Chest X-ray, AP view. Patient: 30 years old, sex M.
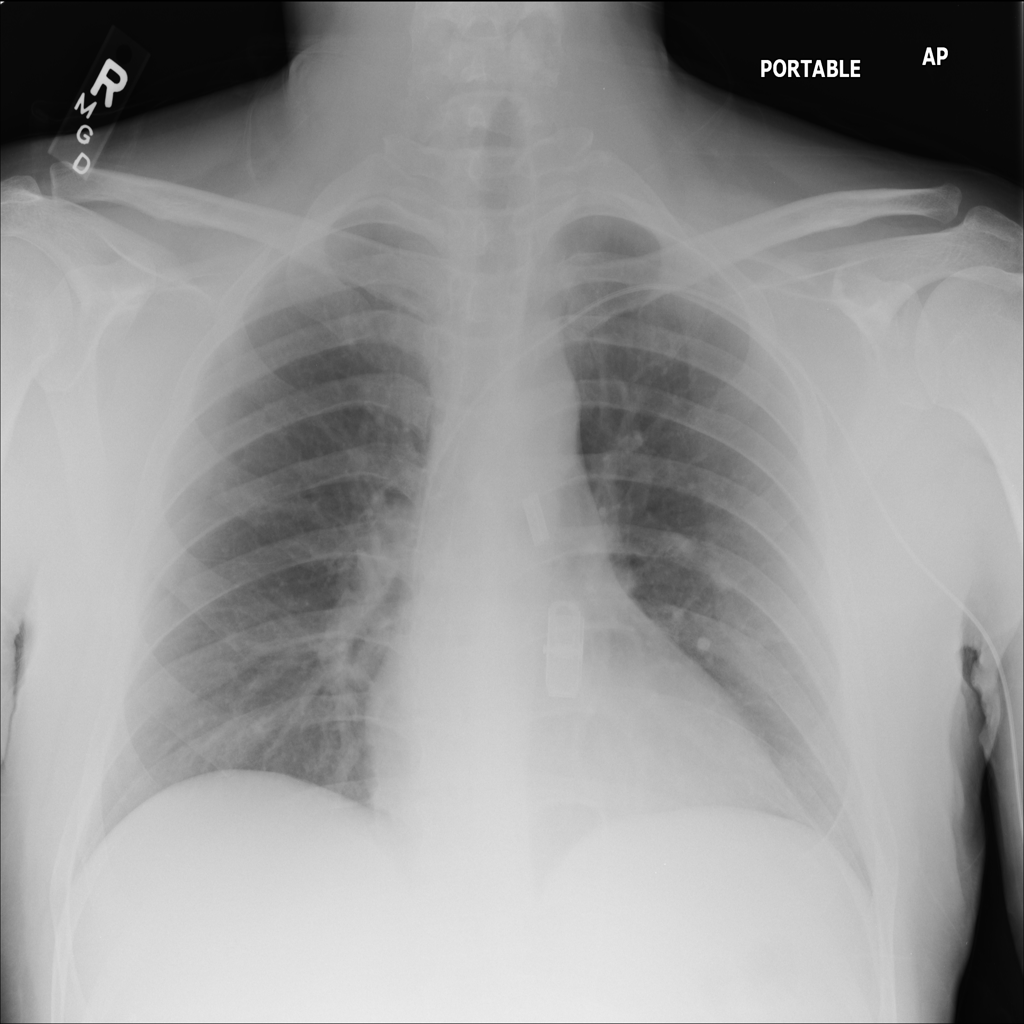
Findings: No Finding